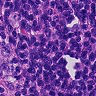
Metastatic tissue present: no